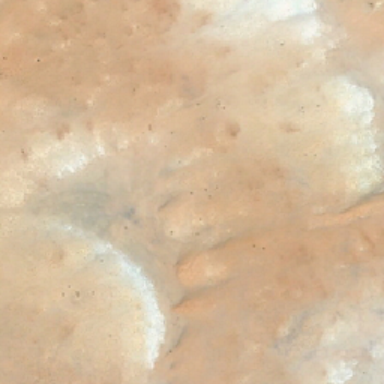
A very big desert .